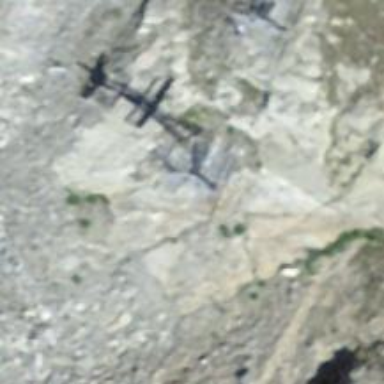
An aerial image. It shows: Pylon for aerialway.